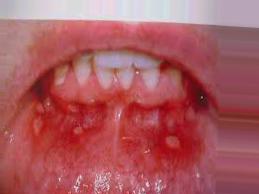
Condition: Mouth Ulcer